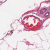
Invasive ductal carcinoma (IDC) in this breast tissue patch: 0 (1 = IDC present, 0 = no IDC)